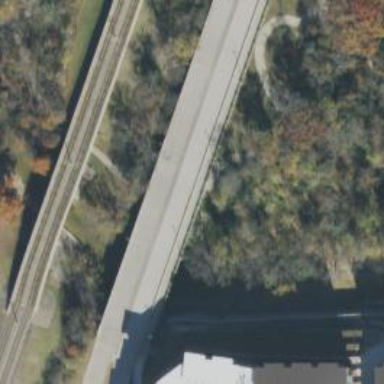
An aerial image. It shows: Tertiary road on bridge with separate sidewalks.